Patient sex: M
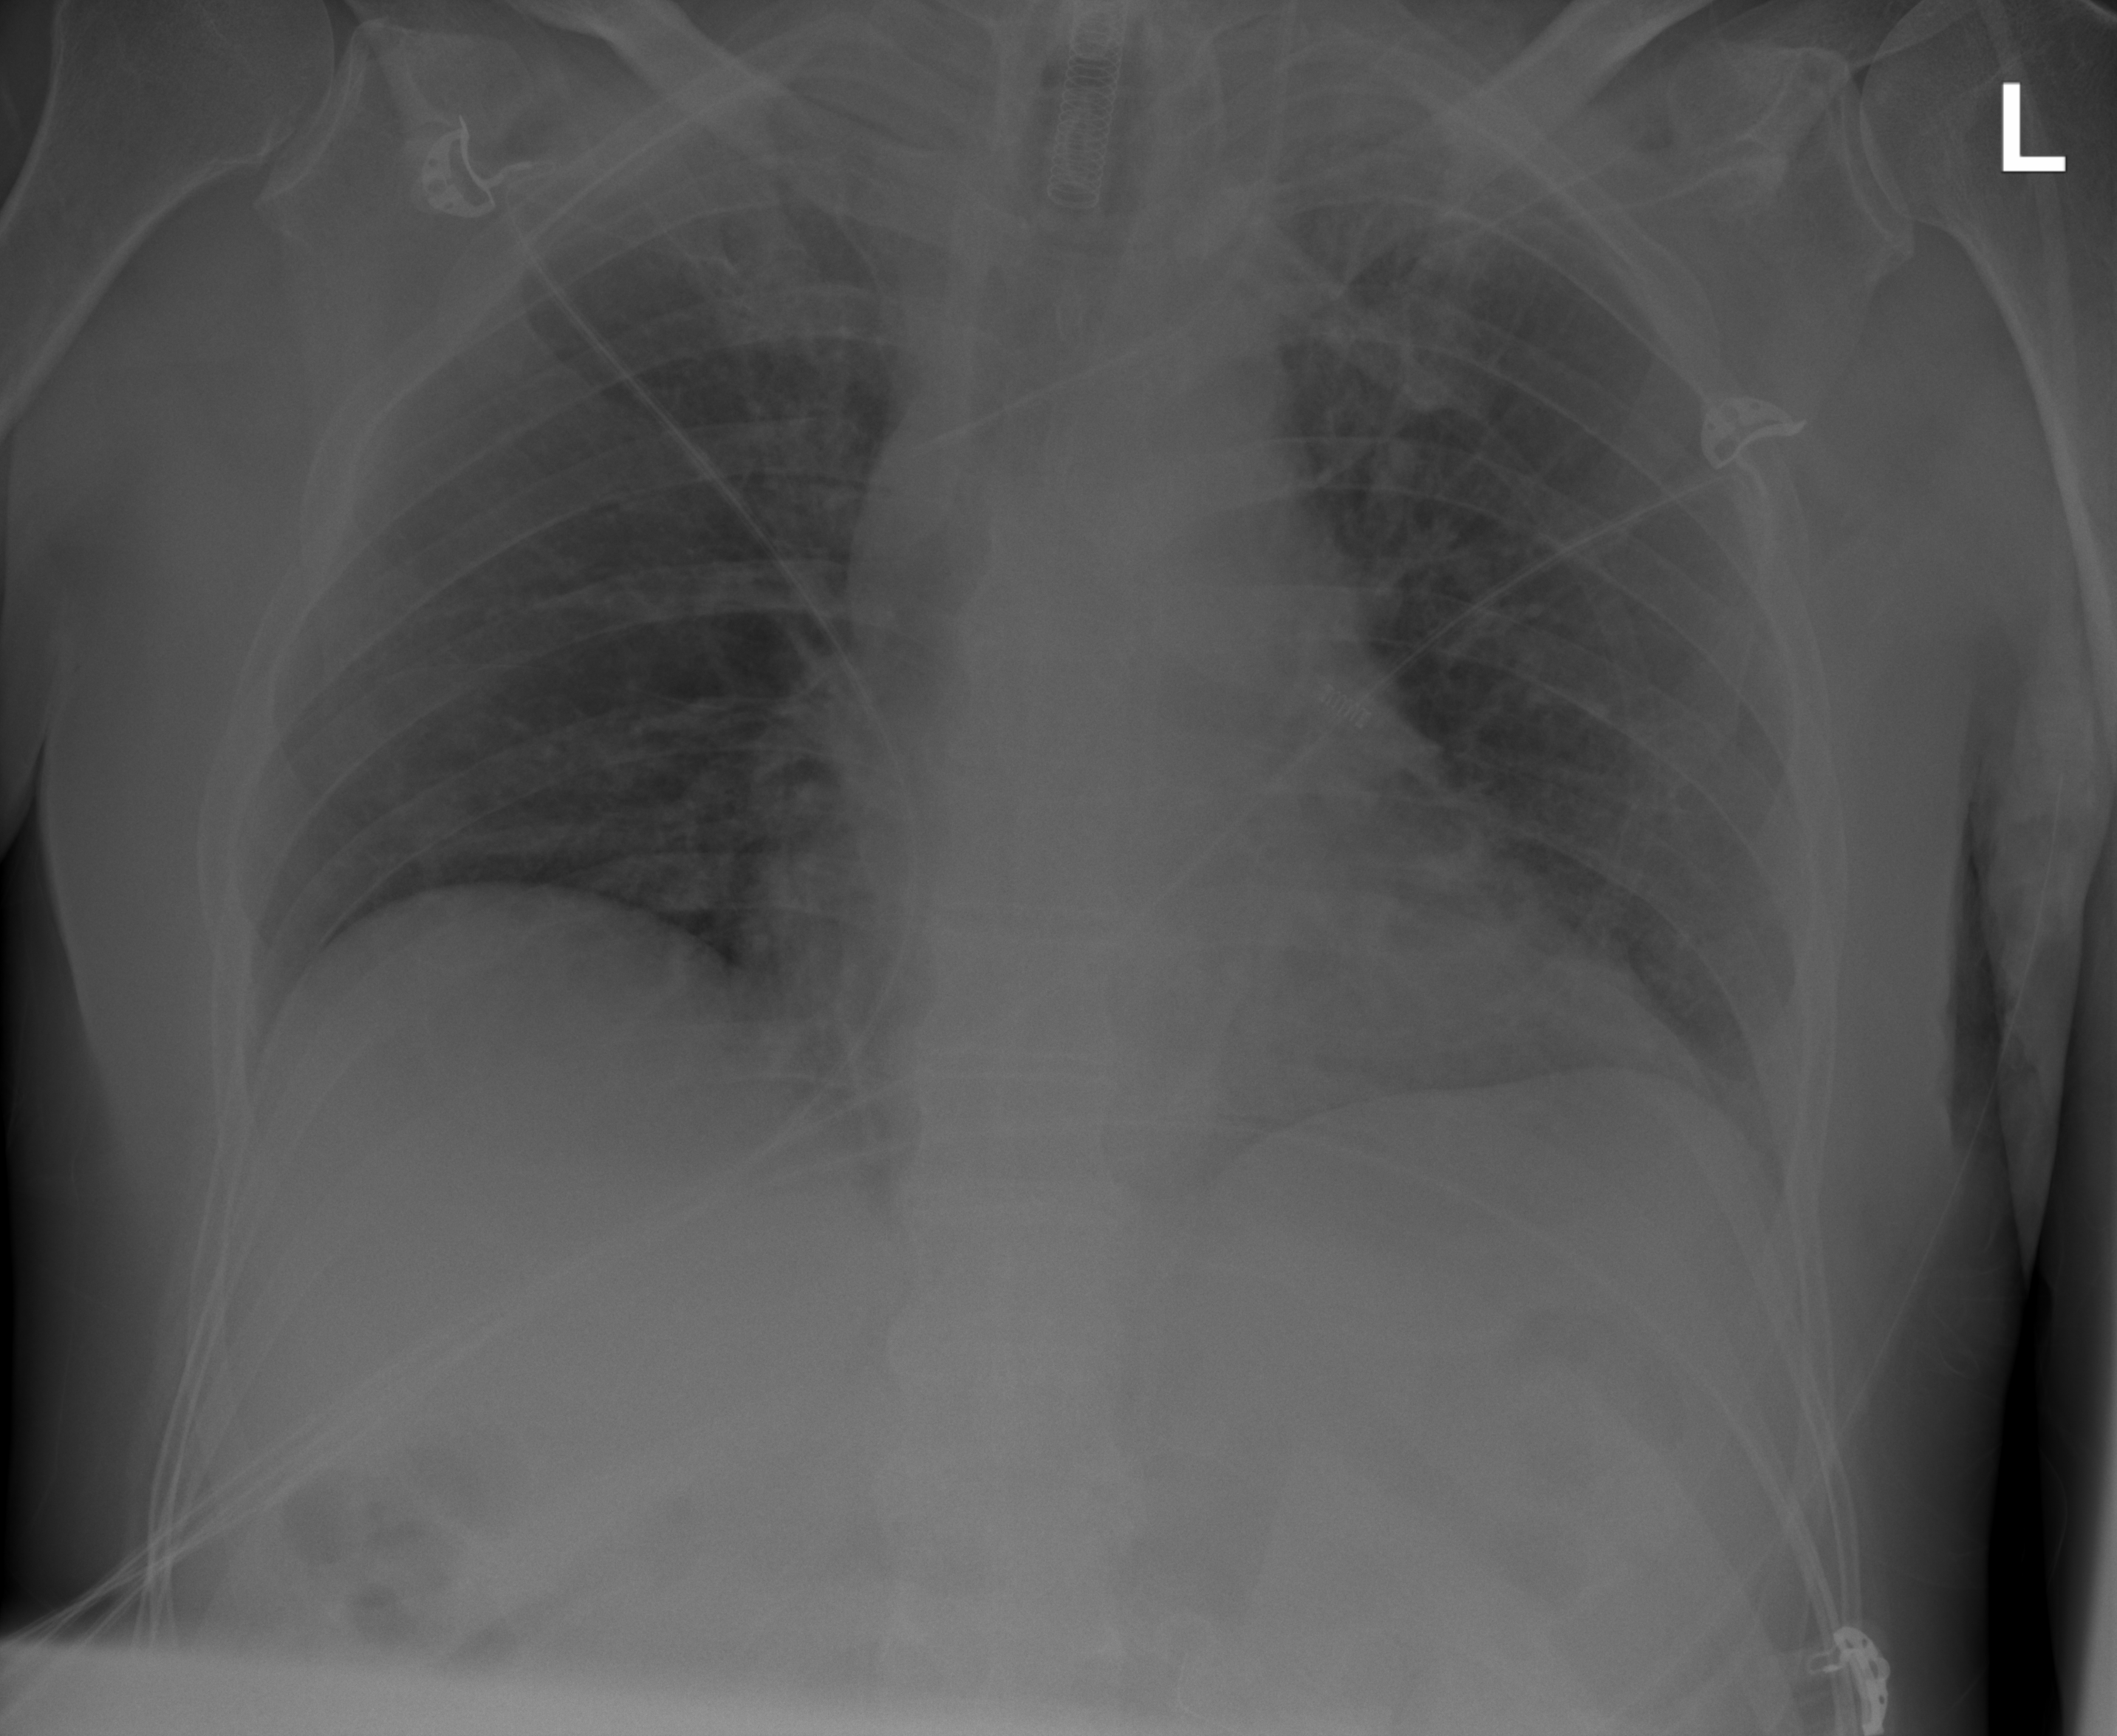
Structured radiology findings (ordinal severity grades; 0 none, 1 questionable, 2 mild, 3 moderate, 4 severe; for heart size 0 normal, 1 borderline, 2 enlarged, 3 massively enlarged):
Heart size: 1
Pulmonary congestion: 2
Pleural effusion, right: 0
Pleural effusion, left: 1
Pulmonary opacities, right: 0
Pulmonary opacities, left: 0
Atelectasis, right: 0
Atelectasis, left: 2